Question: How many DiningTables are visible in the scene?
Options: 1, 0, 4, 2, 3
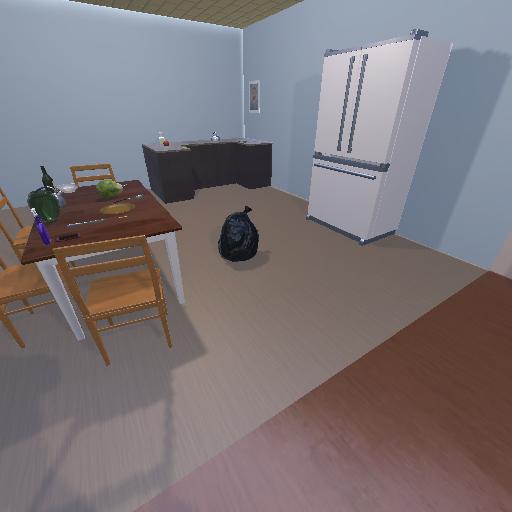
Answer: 1